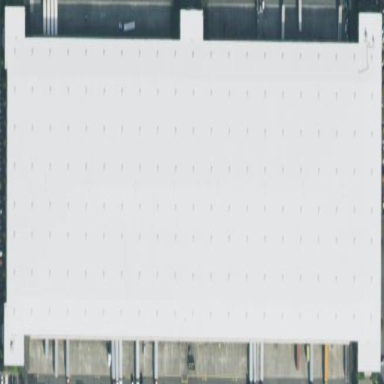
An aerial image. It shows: Warehouse.